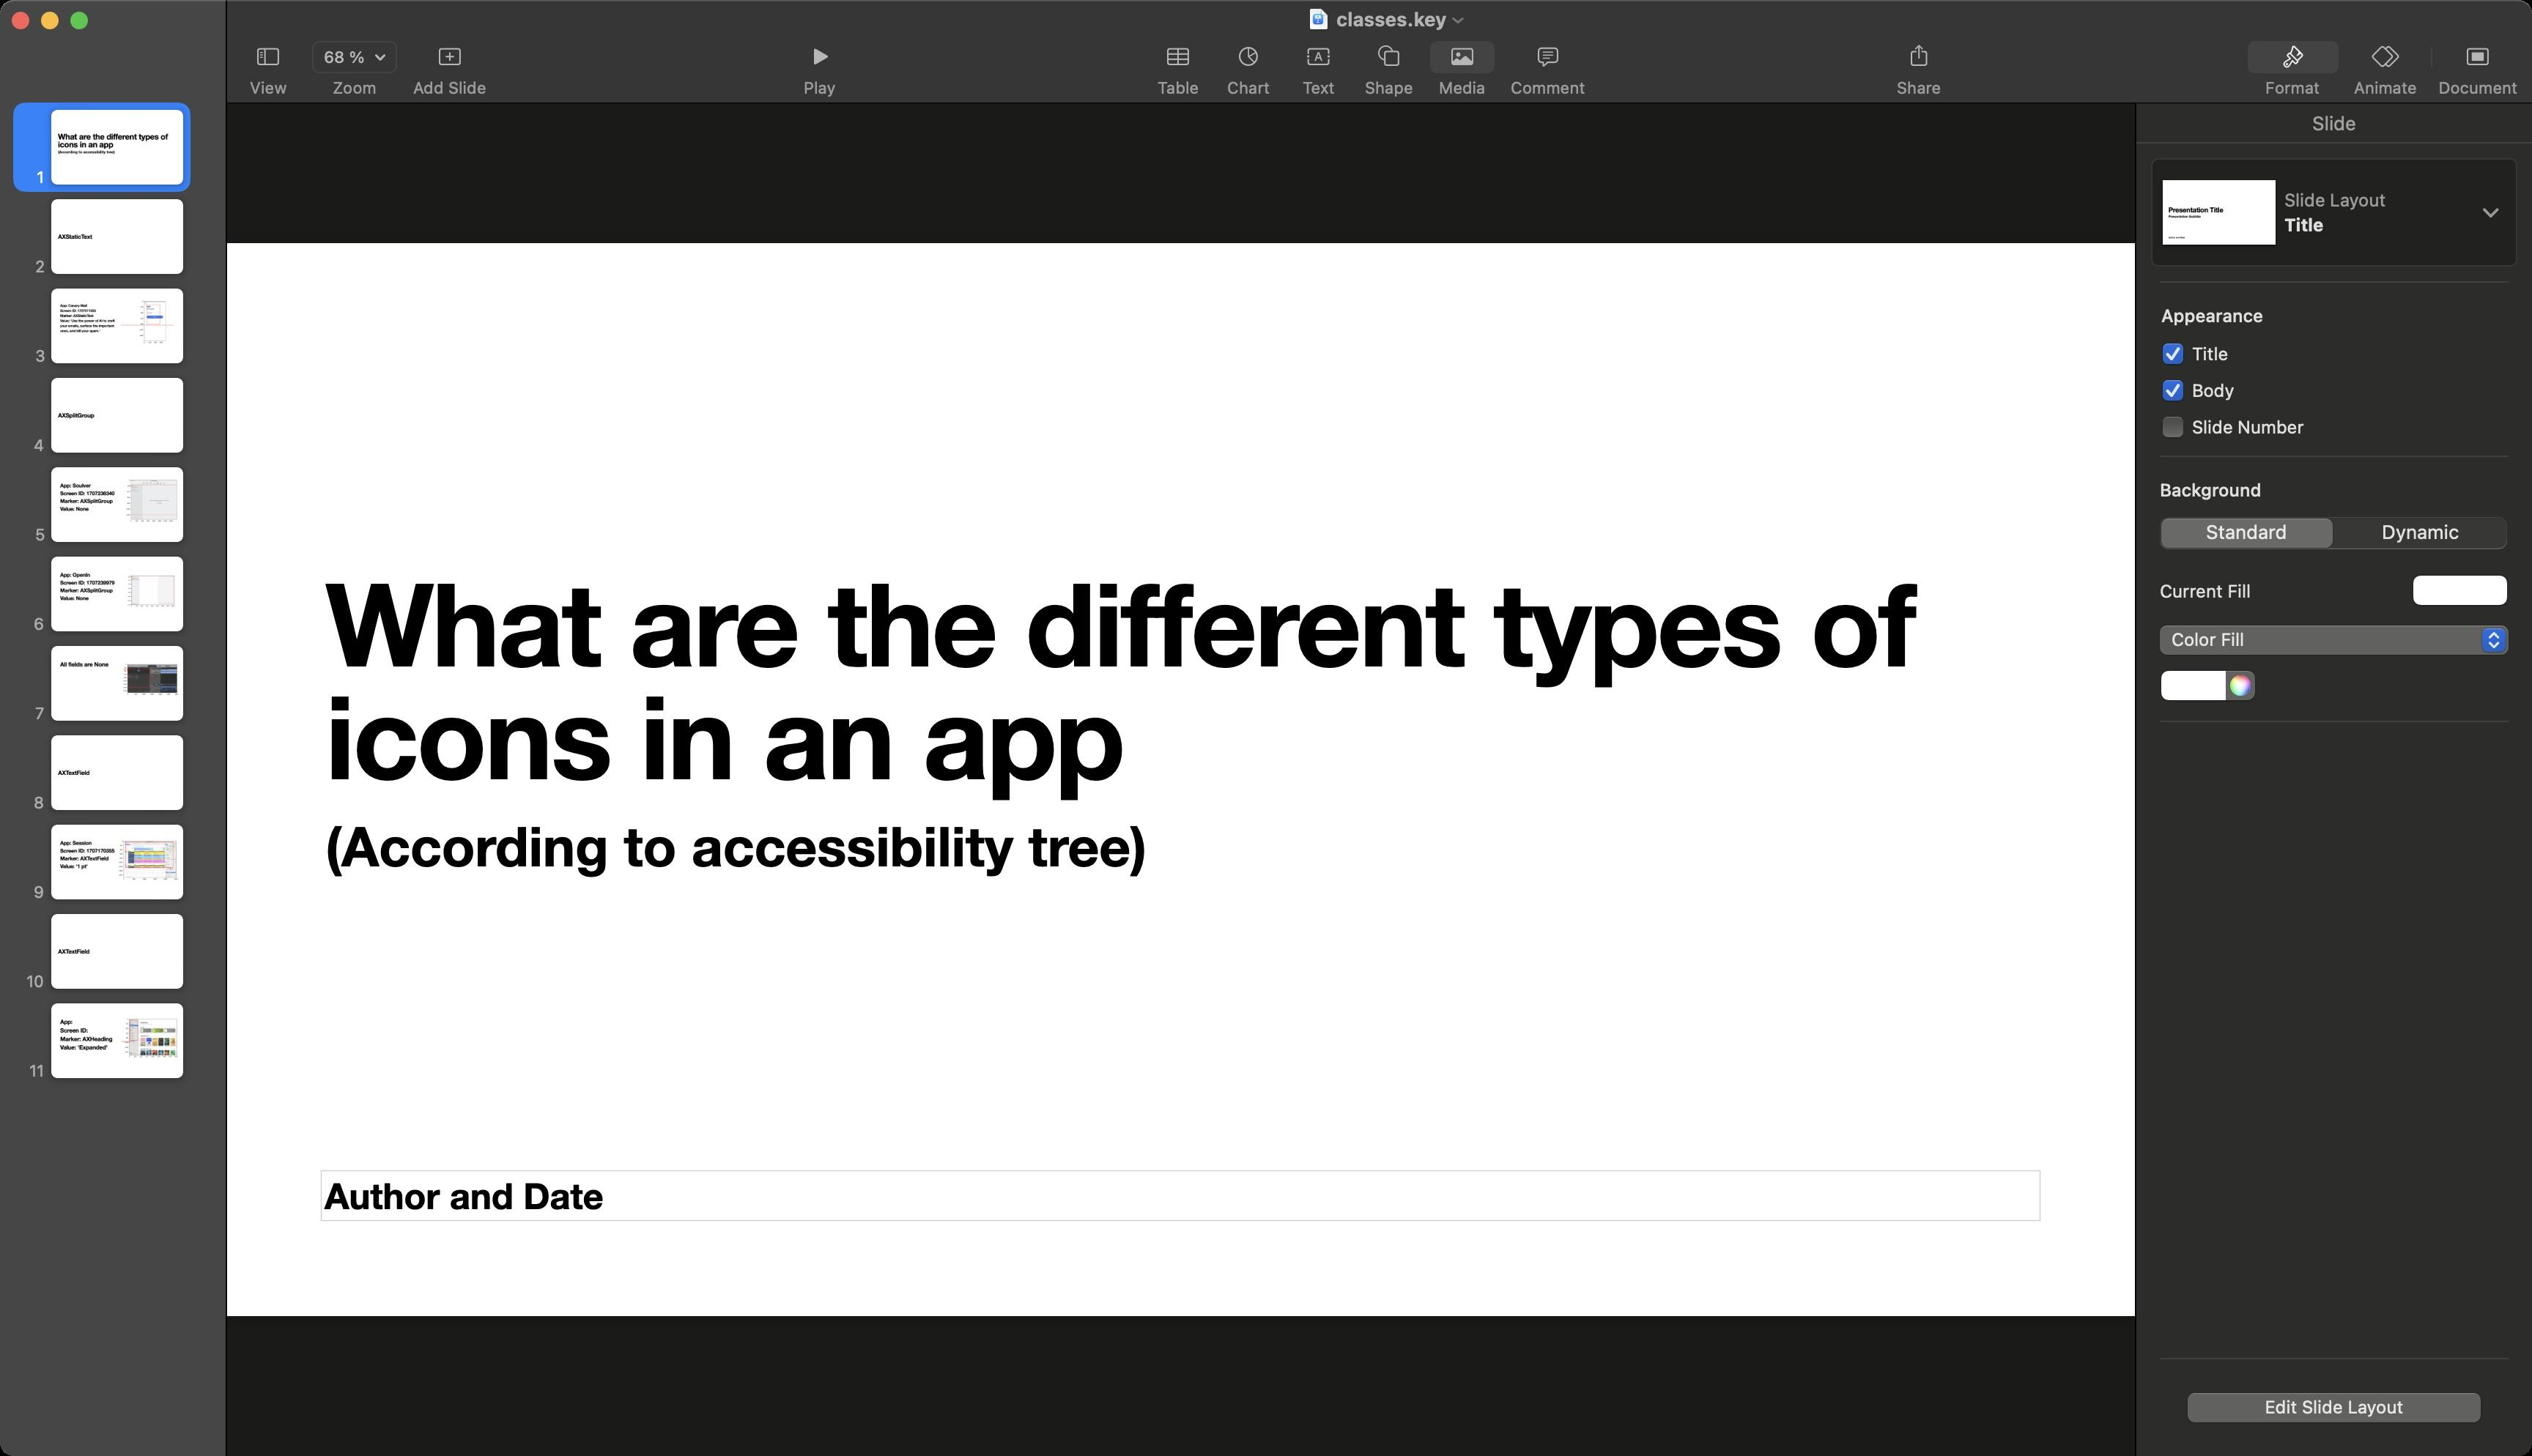
Accessibility tree:
{"name": "classes.key", "role": "AXWindow", "description": null, "role_description": "standard window", "value": null, "position": "0.00;38.00", "size": "1728;994", "children": [{"name": null, "role": "AXGroup", "description": null, "role_description": "group", "value": null, "position": "0.00;0.00", "size": "1728;994", "children": []}, {"name": null, "role": "AXRadioGroup", "description": null, "role_description": "radio group", "value": "{\n    \"name\": null,\n    \"role\": \"AXRadioButton\",\n    \"description\": \"Slide\",\n    \"role_description\": \"radio button\",\n    \"value\": 1,\n    \"position\": \"1458.00;70.00\",\n    \"size\": \"272;28\",\n    \"children\": []\n}", "position": "1458.00;70.00", "size": "270;28", "children": [{"name": null, "role": "AXRadioButton", "description": "Slide", "role_description": "radio button", "value": 1, "position": "1458.00;70.00", "size": "272;28", "children": []}]}, {"name": null, "role": "AXButton", "description": "Slide Layout, Title", "role_description": "button", "value": null, "position": "1458.00;98.00", "size": "270;94", "children": []}, {"name": null, "role": "AXScrollArea", "description": null, "role_description": "scroll area", "value": null, "position": "1458.00;193.00", "size": "270;734", "children": [{"name": null, "role": "AXStaticText", "description": null, "role_description": "text", "value": "Appearance", "position": "1473.00;208.00", "size": "74;17", "children": []}, {"name": "Title", "role": "AXCheckBox", "description": null, "role_description": "checkbox", "value": 1, "position": "1474.00;232.50", "size": "234;18", "children": []}, {"name": "Body", "role": "AXCheckBox", "description": null, "role_description": "checkbox", "value": 1, "position": "1474.00;257.50", "size": "234;18", "children": []}, {"name": "Slide_Number", "role": "AXCheckBox", "description": null, "role_description": "checkbox", "value": 0, "position": "1474.00;282.50", "size": "234;18", "children": []}, {"name": null, "role": "AXStaticText", "description": null, "role_description": "text", "value": "Background", "position": "1472.00;327.00", "size": "74;17", "children": []}, {"name": null, "role": "AXRadioGroup", "description": null, "role_description": "radio group", "value": "{\n    \"name\": null,\n    \"role\": \"AXRadioButton\",\n    \"description\": \"Standard\",\n    \"role_description\": \"radio button\",\n    \"value\": 1,\n    \"position\": \"1472.00;352.00\",\n    \"size\": \"121;24\",\n    \"children\": []\n}", "position": "1472.00;352.00", "size": "242;24", "children": [{"name": null, "role": "AXRadioButton", "description": "Standard", "role_description": "radio button", "value": 1, "position": "1472.00;352.00", "size": "121;24", "children": []}, {"name": null, "role": "AXRadioButton", "description": "Dynamic", "role_description": "radio button", "value": 0, "position": "1593.00;352.00", "size": "120;24", "children": []}]}, {"name": "", "role": "AXButton", "description": null, "role_description": "button", "value": null, "position": "1646.00;392.00", "size": "66;23", "children": []}, {"name": null, "role": "AXStaticText", "description": null, "role_description": "text", "value": "Current Fill", "position": "1472.00;396.00", "size": "66;15", "children": []}, {"name": null, "role": "AXPopUpButton", "description": null, "role_description": "pop up button", "value": "Color Fill", "position": "1471.00;426.00", "size": "245;25", "children": []}, {"name": null, "role": "AXColorWell", "description": null, "role_description": "color well", "value": null, "position": "1474.00;457.00", "size": "66;23", "children": []}, {"name": null, "role": "AXScrollBar", "description": null, "role_description": "scroll bar", "value": 0.0, "position": "1712.00;193.00", "size": "16;734", "children": []}]}, {"name": "Edit_Slide_Layout", "role": "AXButton", "description": null, "role_description": "button", "value": null, "position": "1486.00;946.00", "size": "214;32", "children": []}, {"name": null, "role": "AXSplitGroup", "description": null, "role_description": "split group", "value": null, "position": "0.00;0.00", "size": "1457;994", "children": [{"name": null, "role": "AXScrollArea", "description": null, "role_description": "scroll area", "value": null, "position": "0.00;70.00", "size": "154;924", "children": [{"name": null, "role": "AXScrollBar", "description": null, "role_description": "scroll bar", "value": 1.0, "position": "139.00;70.00", "size": "15;924", "children": []}]}, {"name": null, "role": "AXSplitter", "description": null, "role_description": "splitter", "value": 154.0, "position": "154.00;70.00", "size": "1;924", "children": []}, {"name": null, "role": "AXScrollArea", "description": null, "role_description": "scroll area", "value": null, "position": "155.00;70.00", "size": "1302;924", "children": []}]}, {"name": null, "role": "AXToolbar", "description": null, "role_description": "toolbar", "value": null, "position": "0.00;28.00", "size": "1728;42", "children": [{"name": null, "role": "AXMenuButton", "description": "View", "role_description": "menu button", "value": null, "position": "157.00;28.00", "size": "52;42", "children": [{"name": null, "role": "AXRadioGroup", "description": null, "role_description": "radio group", "value": null, "position": "160.00;27.00", "size": "46;25", "children": [{"name": null, "role": "AXMenuButton", "description": "Toggle sidebar", "role_description": "menu button", "value": null, "position": "160.00;27.00", "size": "46;25", "children": []}]}, {"name": null, "role": "AXStaticText", "description": null, "role_description": "text", "value": "View", "position": "166.50;53.00", "size": "34;14", "children": []}]}, {"name": "Zoom", "role": "AXMenuButton", "description": null, "role_description": "menu button", "value": null, "position": "209.00;28.00", "size": "66;42", "children": [{"name": "68_%", "role": "AXMenuButton", "description": null, "role_description": "menu button", "value": null, "position": "212.00;27.00", "size": "60;25", "children": []}, {"name": null, "role": "AXStaticText", "description": null, "role_description": "text", "value": "Zoom", "position": "223.00;53.00", "size": "38;14", "children": []}]}, {"name": "Add_Slide", "role": "AXCheckBox", "description": "Add Slide", "role_description": "checkbox", "value": 0, "position": "275.00;28.00", "size": "64;42", "children": []}, {"name": "Play", "role": "AXButton", "description": "Play", "role_description": "button", "value": null, "position": "533.50;28.00", "size": "52;42", "children": []}, {"name": "Table", "role": "AXCheckBox", "description": "Table", "role_description": "checkbox", "value": 0, "position": "780.00;28.00", "size": "48;42", "children": []}, {"name": "Chart", "role": "AXCheckBox", "description": "Chart", "role_description": "checkbox", "value": 0, "position": "828.00;28.00", "size": "48;42", "children": []}, {"name": "Text", "role": "AXButton", "description": "Text", "role_description": "button", "value": null, "position": "876.00;28.00", "size": "48;42", "children": []}, {"name": "Shape", "role": "AXCheckBox", "description": "Shape", "role_description": "checkbox", "value": 0, "position": "924.00;28.00", "size": "48;42", "children": []}, {"name": null, "role": "AXMenuButton", "description": "Media", "role_description": "menu button", "value": null, "position": "972.00;28.00", "size": "52;42", "children": [{"name": null, "role": "AXRadioGroup", "description": null, "role_description": "radio group", "value": null, "position": "975.00;27.00", "size": "46;25", "children": [{"name": null, "role": "AXMenuButton", "description": "photo", "role_description": "menu button", "value": null, "position": "975.00;27.00", "size": "46;25", "children": [{"name": null, "role": "AXMenu", "description": null, "role_description": "menu", "value": null, "position": "975.00;51.00", "size": "167;275", "children": [{"name": "Photos_or_Videos…", "role": "AXMenuItem", "description": null, "role_description": "menu item", "value": null, "position": "975.00;56.00", "size": "167;22", "children": []}, {"name": "Music…", "role": "AXMenuItem", "description": null, "role_description": "menu item", "value": null, "position": "975.00;78.00", "size": "167;22", "children": []}, {"name": "Image_Gallery", "role": "AXMenuItem", "description": null, "role_description": "menu item", "value": null, "position": "975.00;100.00", "size": "167;22", "children": []}, {"name": "Web_Video…", "role": "AXMenuItem", "description": null, "role_description": "menu item", "value": null, "position": "975.00;122.00", "size": "167;22", "children": []}, {"name": "Record_Audio", "role": "AXMenuItem", "description": null, "role_description": "menu item", "value": null, "position": "975.00;144.00", "size": "167;22", "children": []}, {"name": "Live_Video", "role": "AXMenuItem", "description": null, "role_description": "menu item", "value": null, "position": "975.00;166.00", "size": "167;23", "children": []}, {"name": "", "role": "AXMenuItem", "description": null, "role_description": "menu item", "value": null, "position": "975.00;189.00", "size": "167;11", "children": []}, {"name": "Choose…", "role": "AXMenuItem", "description": null, "role_description": "menu item", "value": null, "position": "975.00;200.00", "size": "167;22", "children": []}, {"name": "", "role": "AXMenuItem", "description": null, "role_description": "menu item", "value": null, "position": "975.00;222.00", "size": "167;11", "children": []}, {"name": "iPhone_[name]", "role": "AXMenuItem", "description": null, "role_description": "menu item", "value": null, "position": "975.00;233.00", "size": "167;22", "children": []}, {"name": "Take_Photo", "role": "AXMenuItem", "description": null, "role_description": "menu item", "value": null, "position": "975.00;255.00", "size": "167;22", "children": []}, {"name": "Scan_Documents", "role": "AXMenuItem", "description": null, "role_description": "menu item", "value": null, "position": "975.00;277.00", "size": "167;22", "children": []}, {"name": "Add_Sketch", "role": "AXMenuItem", "description": null, "role_description": "menu item", "value": null, "position": "975.00;299.00", "size": "167;22", "children": []}, {"name": "", "role": "AXMenuItem", "description": null, "role_description": "menu item", "value": null, "position": "975.00;51.00", "size": "0;0", "children": []}]}]}]}, {"name": null, "role": "AXStaticText", "description": null, "role_description": "text", "value": "Media", "position": "978.00;53.00", "size": "40;14", "children": []}, {"name": null, "role": "AXMenu", "description": null, "role_description": "menu", "value": null, "position": "975.00;51.00", "size": "167;275", "children": [{"name": "Photos_or_Videos…", "role": "AXMenuItem", "description": null, "role_description": "menu item", "value": null, "position": "975.00;56.00", "size": "167;22", "children": []}, {"name": "Music…", "role": "AXMenuItem", "description": null, "role_description": "menu item", "value": null, "position": "975.00;78.00", "size": "167;22", "children": []}, {"name": "Image_Gallery", "role": "AXMenuItem", "description": null, "role_description": "menu item", "value": null, "position": "975.00;100.00", "size": "167;22", "children": []}, {"name": "Web_Video…", "role": "AXMenuItem", "description": null, "role_description": "menu item", "value": null, "position": "975.00;122.00", "size": "167;22", "children": []}, {"name": "Record_Audio", "role": "AXMenuItem", "description": null, "role_description": "menu item", "value": null, "position": "975.00;144.00", "size": "167;22", "children": []}, {"name": "Live_Video", "role": "AXMenuItem", "description": null, "role_description": "menu item", "value": null, "position": "975.00;166.00", "size": "167;23", "children": []}, {"name": "", "role": "AXMenuItem", "description": null, "role_description": "menu item", "value": null, "position": "975.00;189.00", "size": "167;11", "children": []}, {"name": "Choose…", "role": "AXMenuItem", "description": null, "role_description": "menu item", "value": null, "position": "975.00;200.00", "size": "167;22", "children": []}, {"name": "", "role": "AXMenuItem", "description": null, "role_description": "menu item", "value": null, "position": "975.00;222.00", "size": "167;11", "children": []}, {"name": "iPhone_[name]", "role": "AXMenuItem", "description": null, "role_description": "menu item", "value": null, "position": "975.00;233.00", "size": "167;22", "children": []}, {"name": "Take_Photo", "role": "AXMenuItem", "description": null, "role_description": "menu item", "value": null, "position": "975.00;255.00", "size": "167;22", "children": []}, {"name": "Scan_Documents", "role": "AXMenuItem", "description": null, "role_description": "menu item", "value": null, "position": "975.00;277.00", "size": "167;22", "children": []}, {"name": "Add_Sketch", "role": "AXMenuItem", "description": null, "role_description": "menu item", "value": null, "position": "975.00;299.00", "size": "167;22", "children": []}, {"name": "", "role": "AXMenuItem", "description": null, "role_description": "menu item", "value": null, "position": "975.00;51.00", "size": "0;0", "children": []}]}]}, {"name": "Comment", "role": "AXButton", "description": "Comment", "role_description": "button", "value": null, "position": "1024.00;28.00", "size": "65;42", "children": []}, {"name": "Share", "role": "AXButton", "description": "Share", "role_description": "button", "value": null, "position": "1283.50;28.00", "size": "52;42", "children": []}, {"name": null, "role": "AXGroup", "description": null, "role_description": "group", "value": "{\n    \"name\": null,\n    \"role\": \"AXRadioButton\",\n    \"description\": \"Format\",\n    \"role_description\": \"radio button\",\n    \"value\": 1,\n    \"position\": \"1533.00;27.00\",\n    \"size\": \"64;25\",\n    \"children\": []\n}", "position": "1530.00;28.00", "size": "196;42", "children": [{"name": null, "role": "AXRadioButton", "description": "Format", "role_description": "radio button", "value": 1, "position": "1533.00;28.00", "size": "64;42", "children": []}, {"name": null, "role": "AXRadioButton", "description": "Animate", "role_description": "radio button", "value": 0, "position": "1597.00;28.00", "size": "63;42", "children": []}, {"name": null, "role": "AXRadioButton", "description": "Document", "role_description": "radio button", "value": 0, "position": "1660.00;28.00", "size": "63;42", "children": []}]}]}, {"name": null, "role": "AXButton", "description": null, "role_description": "close button", "value": null, "position": "7.00;6.00", "size": "14;16", "children": []}, {"name": null, "role": "AXButton", "description": null, "role_description": "full screen button", "value": null, "position": "47.00;6.00", "size": "14;16", "children": [{"name": null, "role": "AXGroup", "description": null, "role_description": "group", "value": null, "position": "47.00;6.00", "size": "14;16", "children": [{"name": null, "role": "AXGroup", "description": null, "role_description": "group", "value": null, "position": "47.00;6.00", "size": "14;16", "children": []}]}]}, {"name": null, "role": "AXButton", "description": null, "role_description": "minimize button", "value": null, "position": "27.00;6.00", "size": "14;16", "children": []}, {"name": "", "role": "AXMenuButton", "description": "document actions", "role_description": "menu button", "value": null, "position": "990.00;5.00", "size": "10;16", "children": []}, {"name": "classes.key", "role": "AXImage", "description": null, "role_description": "image", "value": null, "position": "892.00;5.00", "size": "16;16", "children": []}, {"name": null, "role": "AXStaticText", "description": null, "role_description": "text", "value": "classes.key", "position": "910.00;5.00", "size": "80;16", "children": []}]}